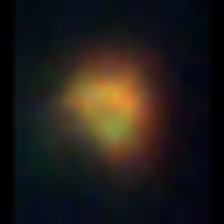
Taxon: NanoPlankton
Group: Other